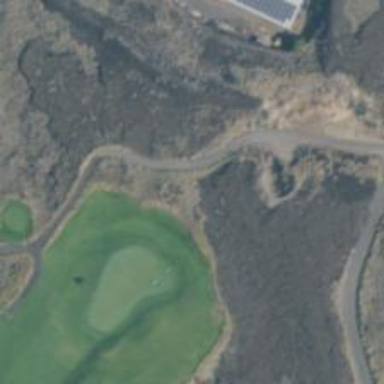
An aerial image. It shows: Path for both roads and golfers.